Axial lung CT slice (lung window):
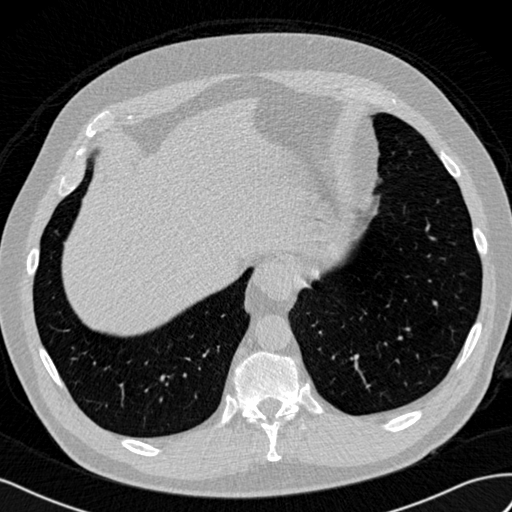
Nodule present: no